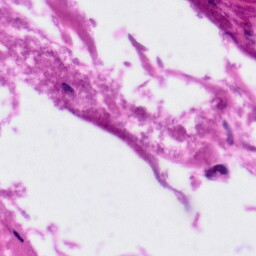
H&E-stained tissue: Tonsil